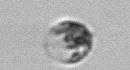
Label: Amoeba